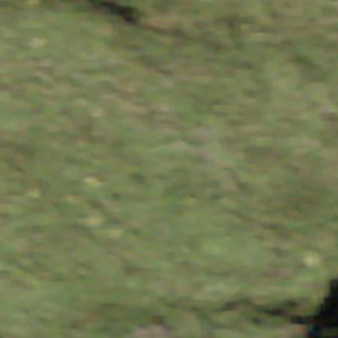
Label: other